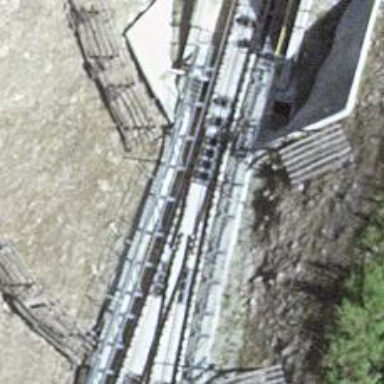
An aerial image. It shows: Funicular railway.